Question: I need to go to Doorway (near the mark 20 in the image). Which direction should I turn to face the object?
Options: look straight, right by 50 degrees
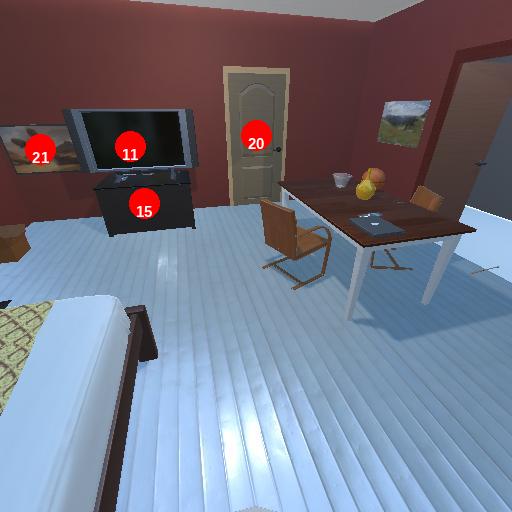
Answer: look straight